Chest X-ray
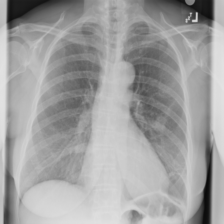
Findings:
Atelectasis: negative
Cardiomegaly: negative
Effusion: negative
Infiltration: negative
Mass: negative
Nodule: negative
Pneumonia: negative
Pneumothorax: negative
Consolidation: negative
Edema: negative
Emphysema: negative
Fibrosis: negative
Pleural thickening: negative
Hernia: negative